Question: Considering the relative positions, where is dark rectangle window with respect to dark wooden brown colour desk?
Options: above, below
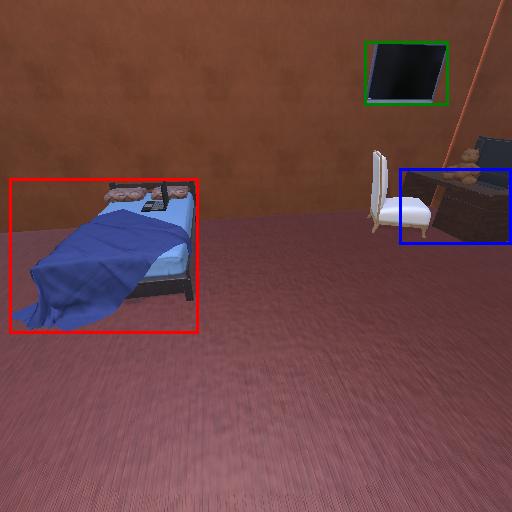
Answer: above